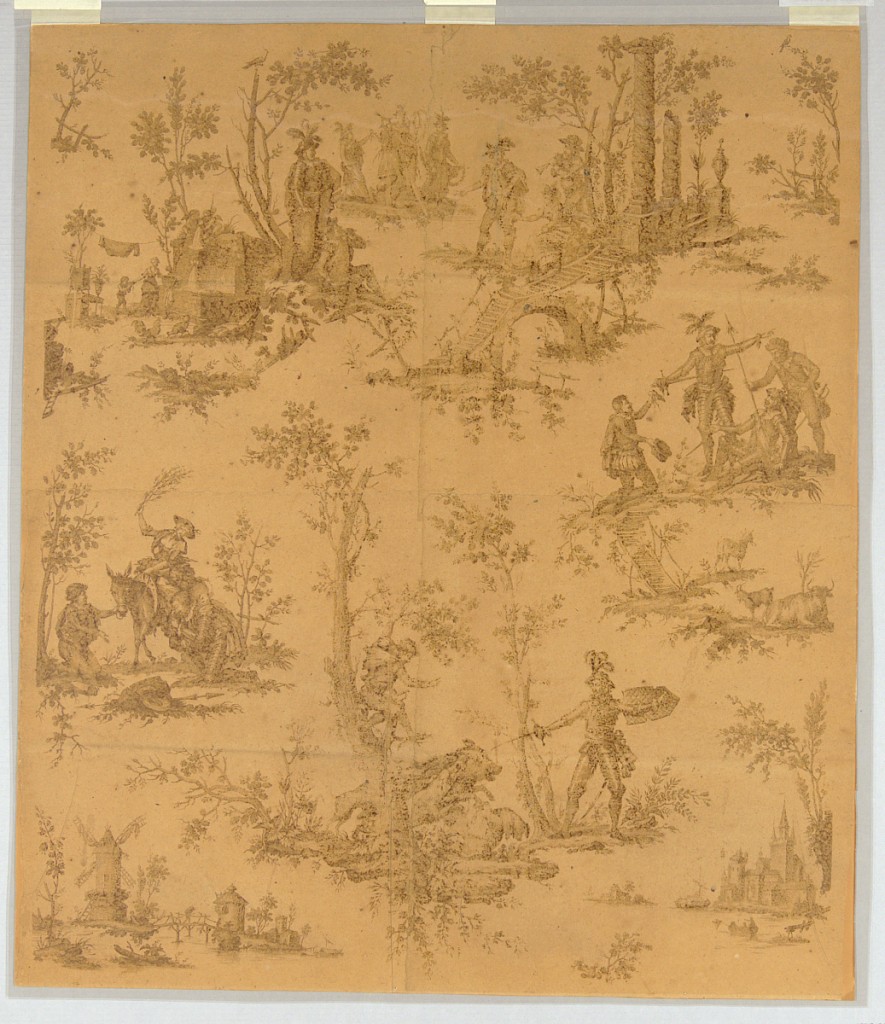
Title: Proof for textile: Don Quichotte [Don Quixote]
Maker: Jean-Jacques Lagrenée the Younger, 1739 – 1821
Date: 1780
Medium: Engraving in dark brown gum paste ink on pieced laid paper with four deckle edges
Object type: Print
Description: The central scene depicts Don Quichotte attacking a boar (Don Q. is oriented right to left with a pointed shield held in his left arm, Sancho Panza in the tree oriented from left to right); three other major scenes: to the left Dulcinea with Don Q. and S. P., on the right Don Q. with S.P. and two other "knights", above two ruined columns and urn with figure of Don Q., SP. and Dulcinea (?) and bridge; to left Don Q. and S.P. next to a rectangular fountain with putto , womand and child to left; lower left corner of sheet windmill and bridge, lower right, castle and boats.